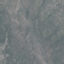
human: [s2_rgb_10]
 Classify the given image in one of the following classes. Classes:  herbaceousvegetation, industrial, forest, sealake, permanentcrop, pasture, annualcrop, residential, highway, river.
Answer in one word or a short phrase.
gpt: HerbaceousVegetation